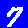
Digit: 7